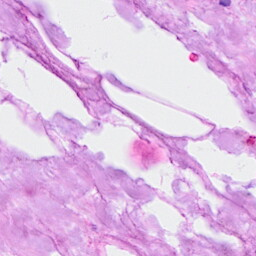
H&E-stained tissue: Breast